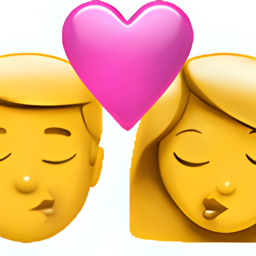
Name: kiss
Emoji: 💏
Group: People & Body
Sub-group: family